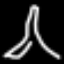
Label: The Eiffel Tower